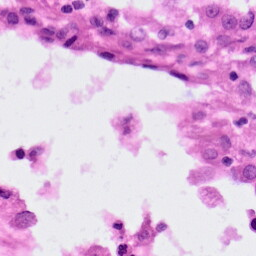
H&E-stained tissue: Lung